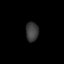
Tissue: lung
Cell type: Epithelial cells
Senescence score: 0.198
Nuclear area (px): 241
Mean DAPI intensity: 59.506